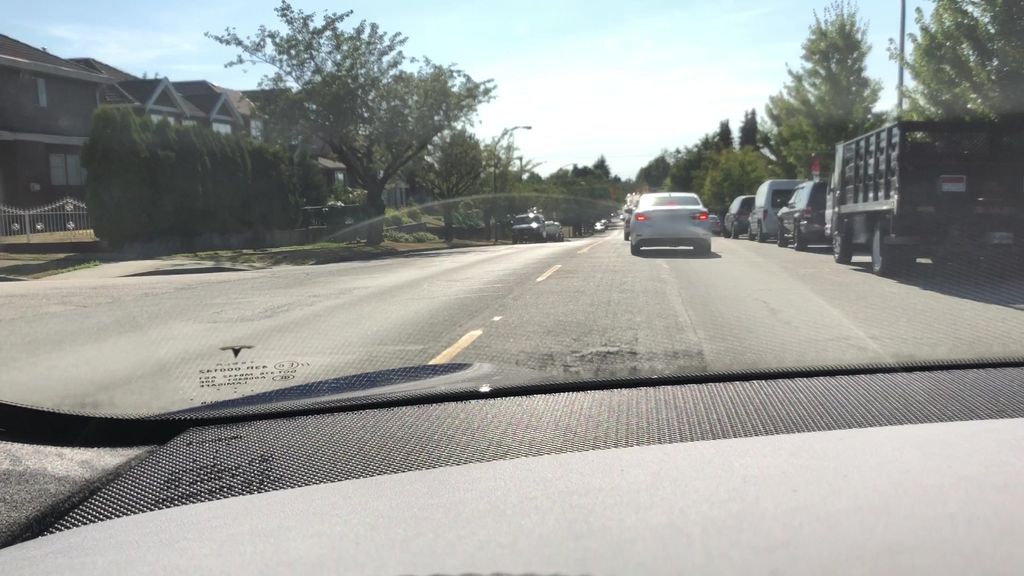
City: vancouver